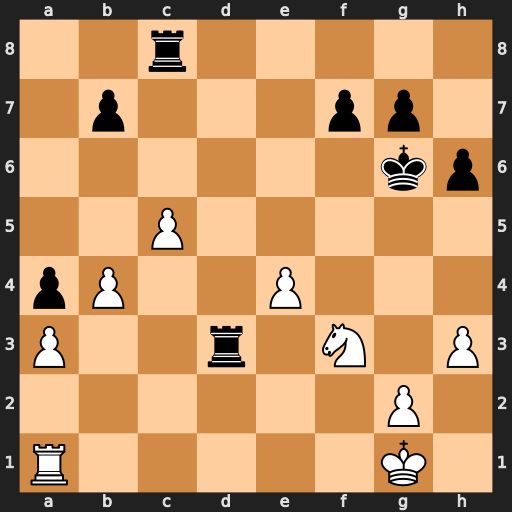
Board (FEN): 2r5/1p3pp1/6kp/2P5/pP2P3/P2r1N1P/6P1/R5K1
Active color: w
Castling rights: -
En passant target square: -
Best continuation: Ne5+ Kf6 Nxd3